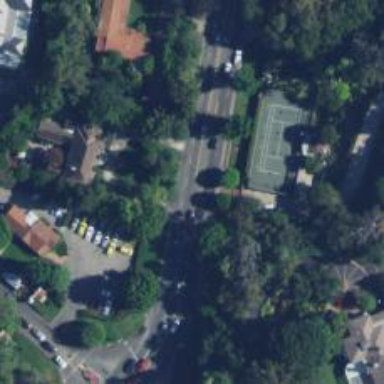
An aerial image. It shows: Secondary road bordered by residential properties.